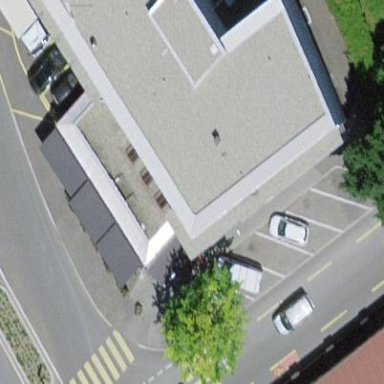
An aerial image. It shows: Paved street-side parking area with diagonal orientation.